Aerial crown-view tile of a tropical tree (Barro Colorado Island, Panama), acquired 20240813:
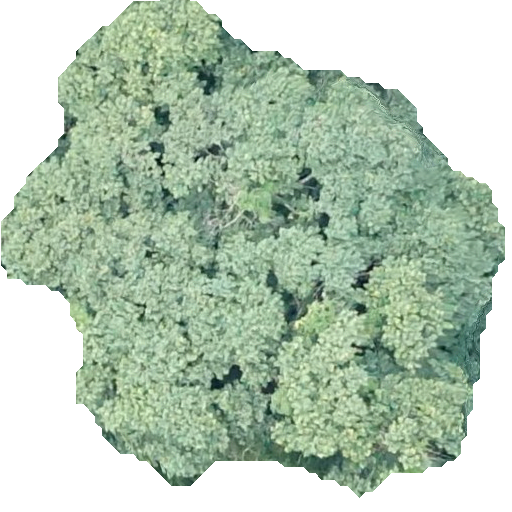
Species: Luehea seemannii
GBIF accepted scientific name: Luehea seemannii
Crown area: 259.53 m²